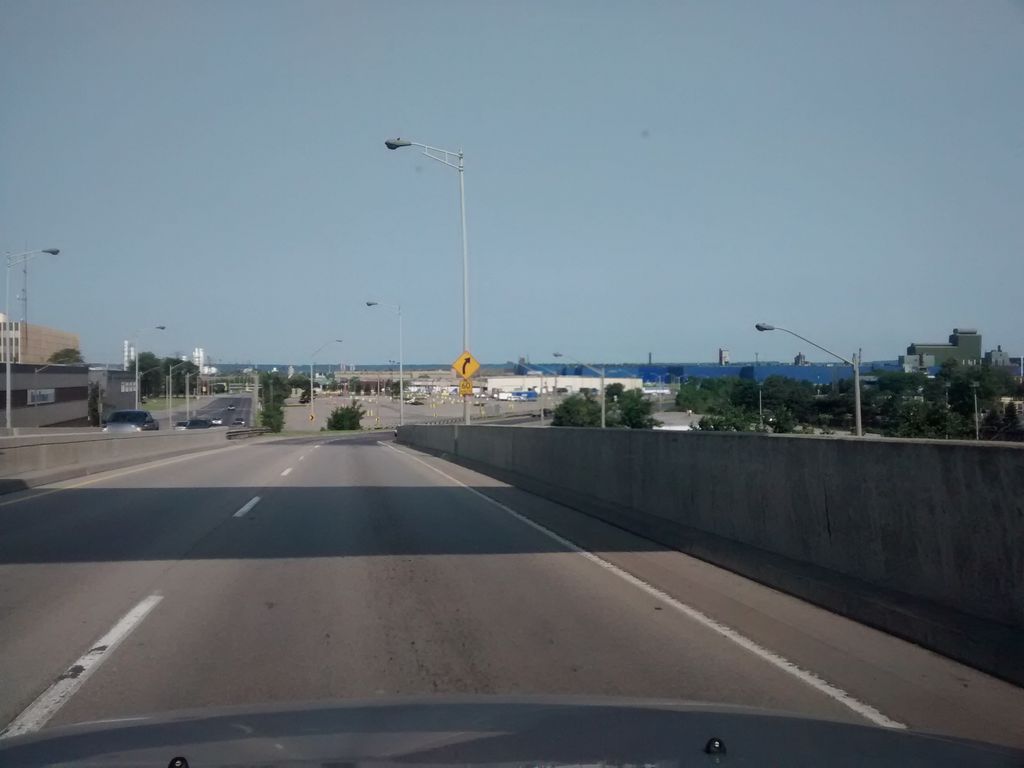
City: hamilton